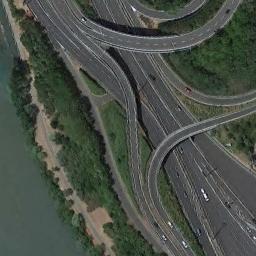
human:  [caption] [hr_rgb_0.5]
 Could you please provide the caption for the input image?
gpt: Many trees are beside the overpass .

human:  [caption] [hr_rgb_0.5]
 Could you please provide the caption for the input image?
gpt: The directional overpass is over the roads and the waters is next to the overpass .

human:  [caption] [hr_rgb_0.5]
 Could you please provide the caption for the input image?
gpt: The perimeter of the overpasses is completely covered by vegetation .

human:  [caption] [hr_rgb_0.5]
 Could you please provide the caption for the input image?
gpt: The overpass is next to the grass and trees with a river passed by .

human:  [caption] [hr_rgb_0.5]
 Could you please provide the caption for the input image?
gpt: There are some green trees and a river beside the overpass .